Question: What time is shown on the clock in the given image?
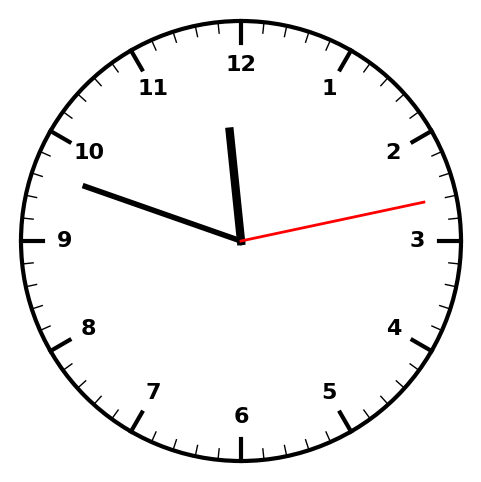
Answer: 11:48:13